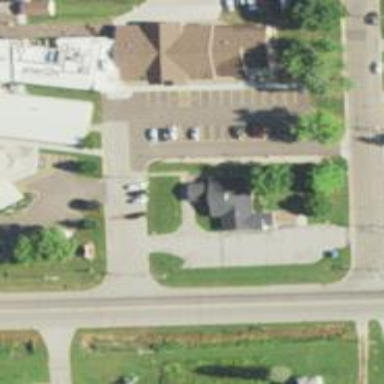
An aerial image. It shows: Clinic.